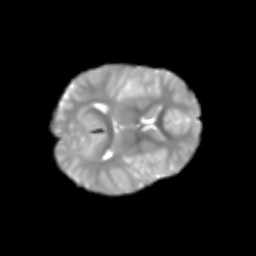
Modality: T2w
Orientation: axial
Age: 7
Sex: female
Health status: healthy